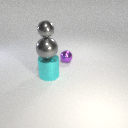
large cyan metal cylinder below small gray metal sphere